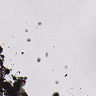
Metastatic tissue present: no